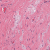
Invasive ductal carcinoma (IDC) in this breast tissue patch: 0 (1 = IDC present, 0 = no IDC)